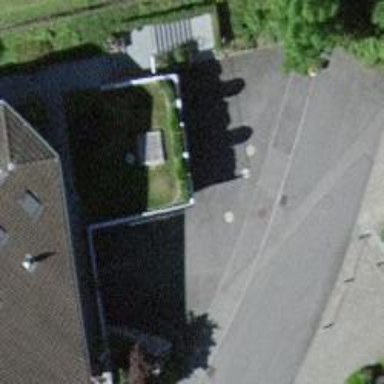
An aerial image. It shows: Driveway.